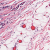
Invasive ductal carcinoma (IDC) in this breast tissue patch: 1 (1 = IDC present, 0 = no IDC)